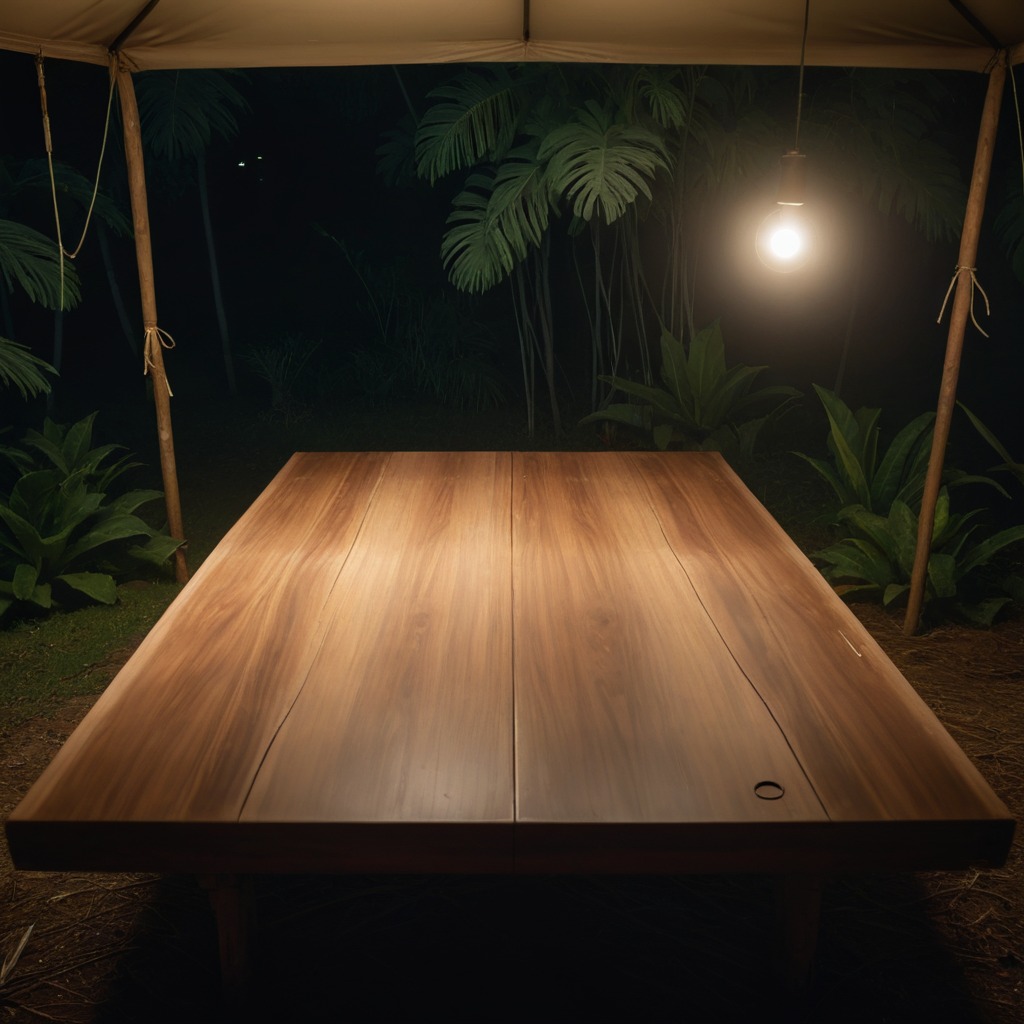
A rubber O-ring lying on a wooden table inside a jungle field workshop tent at night